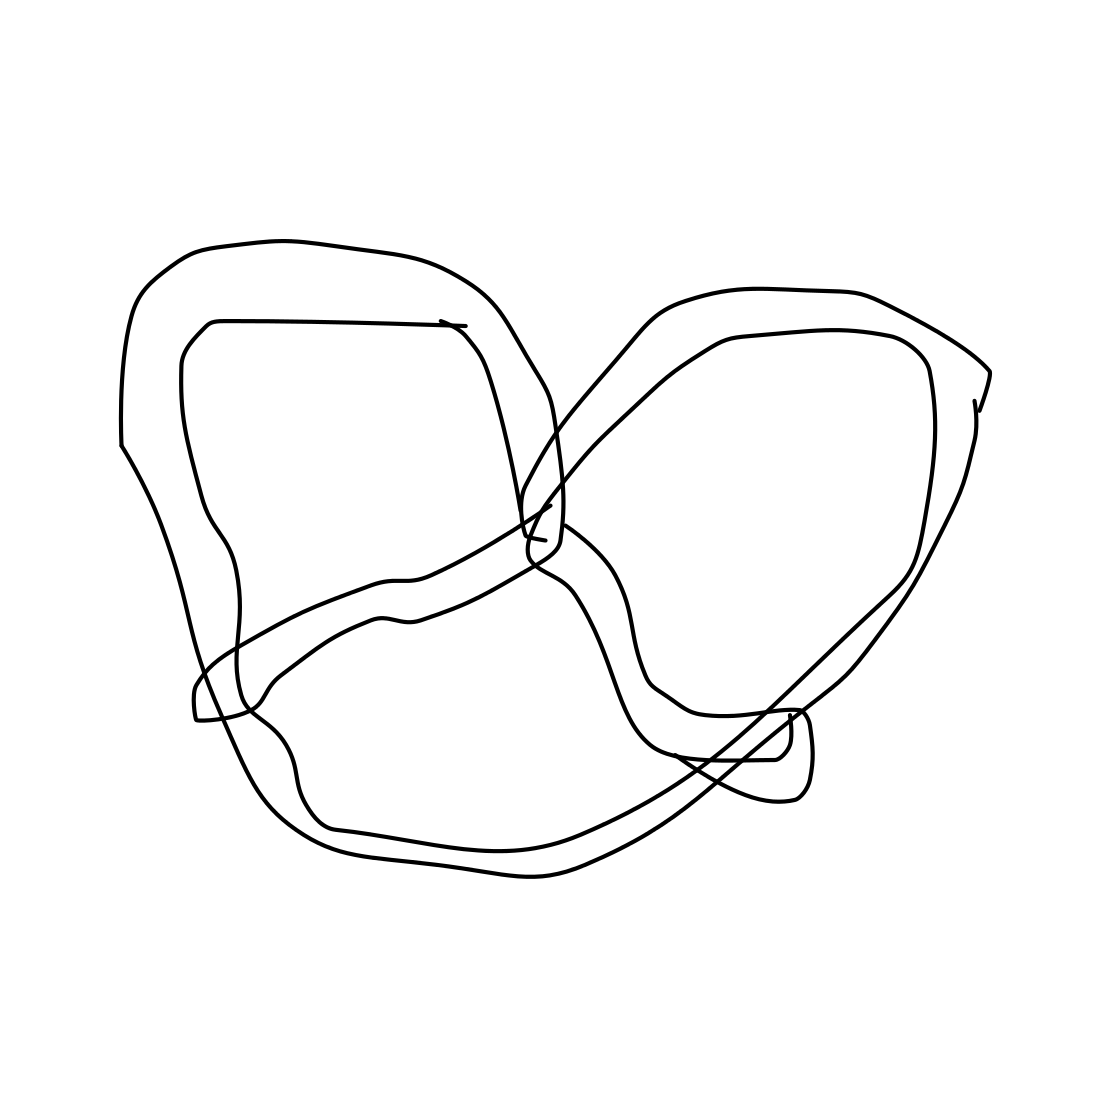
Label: pretzel